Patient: sex M, age 78
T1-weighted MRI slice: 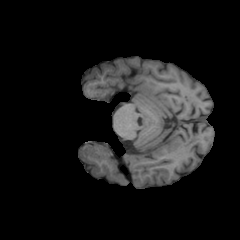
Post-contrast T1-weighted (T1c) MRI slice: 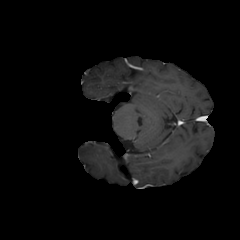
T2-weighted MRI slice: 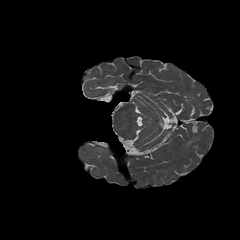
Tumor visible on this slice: yes
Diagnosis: Astrocytoma, IDH-wildtype
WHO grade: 3